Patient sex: M
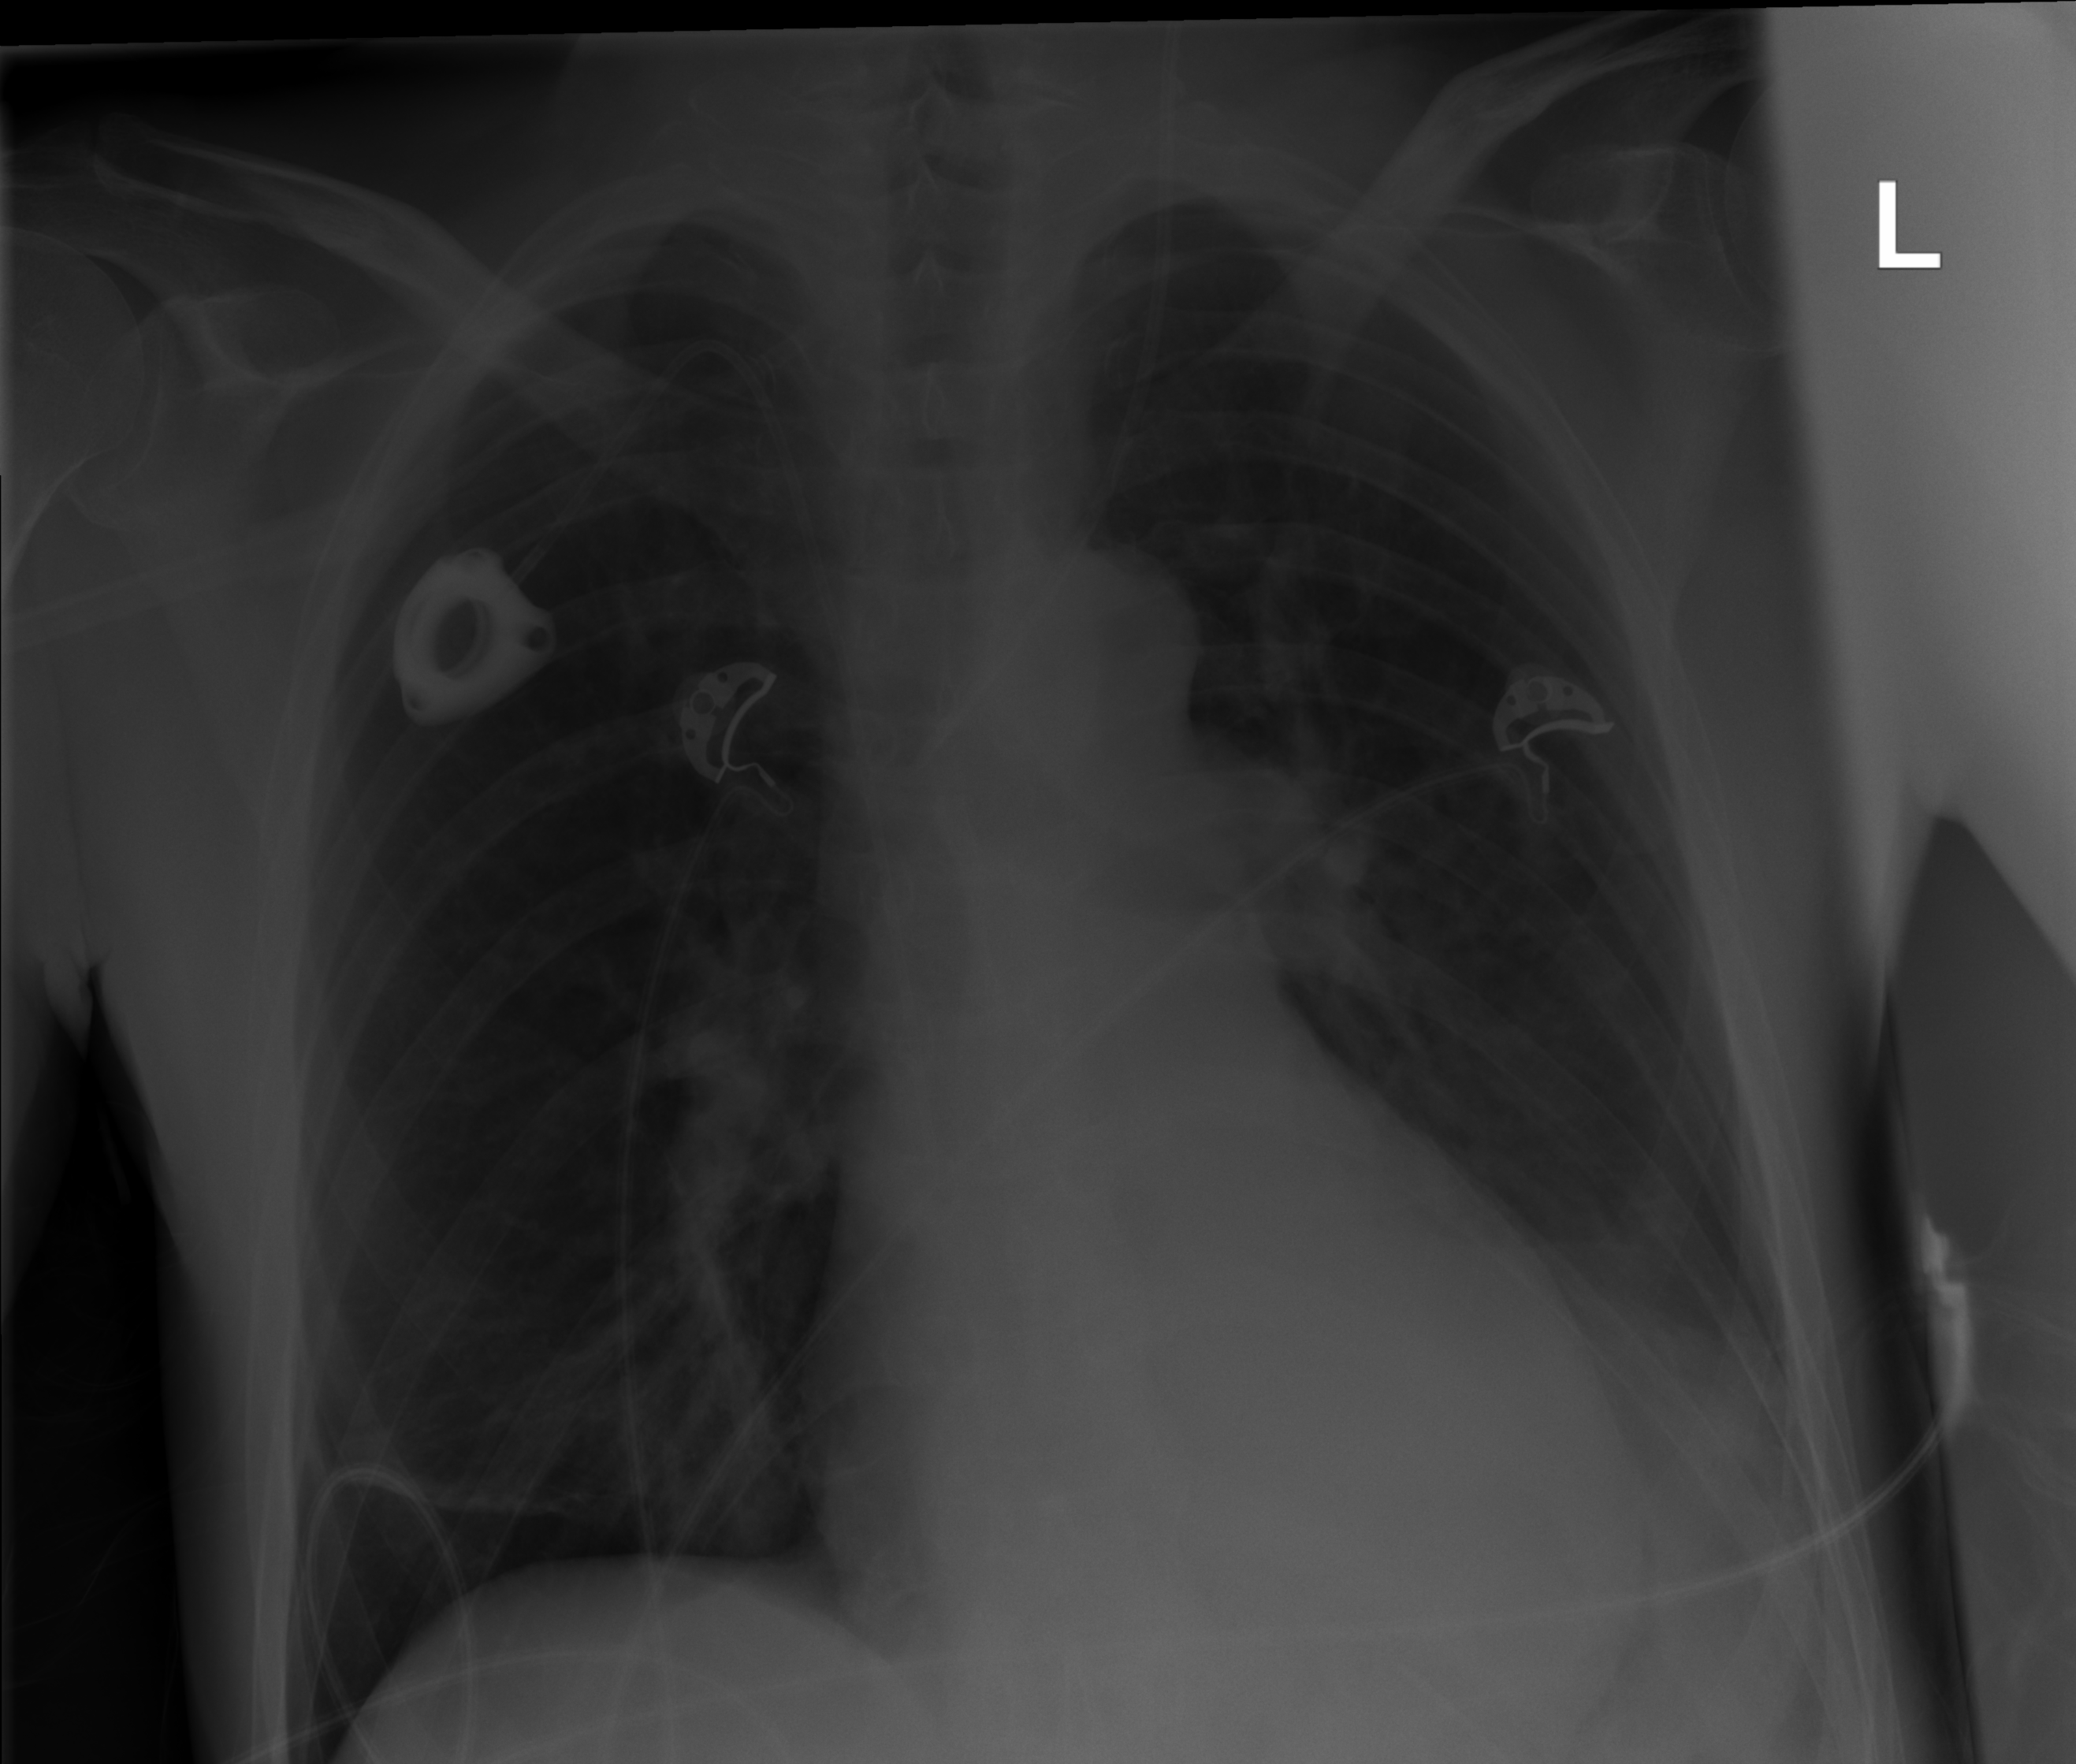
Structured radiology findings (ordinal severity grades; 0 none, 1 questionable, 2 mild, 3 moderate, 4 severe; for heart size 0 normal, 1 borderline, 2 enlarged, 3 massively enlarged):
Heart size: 0
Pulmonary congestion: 0
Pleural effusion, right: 0
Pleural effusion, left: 1
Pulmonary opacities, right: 0
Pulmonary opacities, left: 0
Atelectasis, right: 2
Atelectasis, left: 0